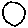
Label: circle